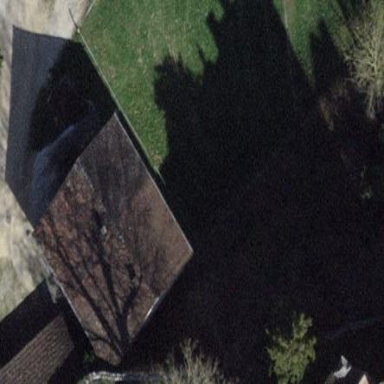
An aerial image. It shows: Building with tile roof.